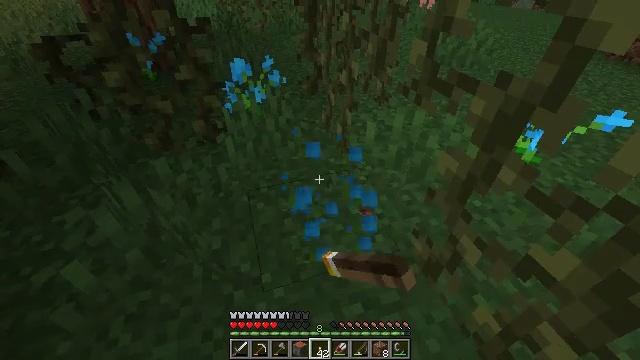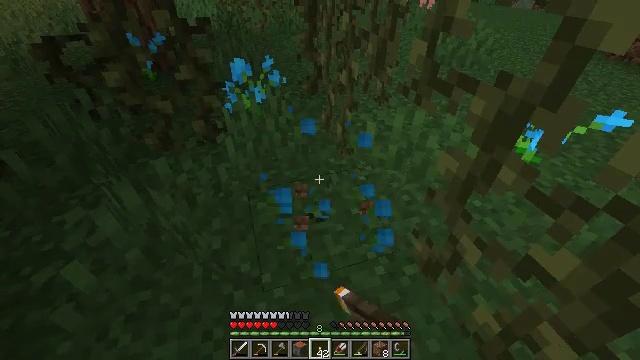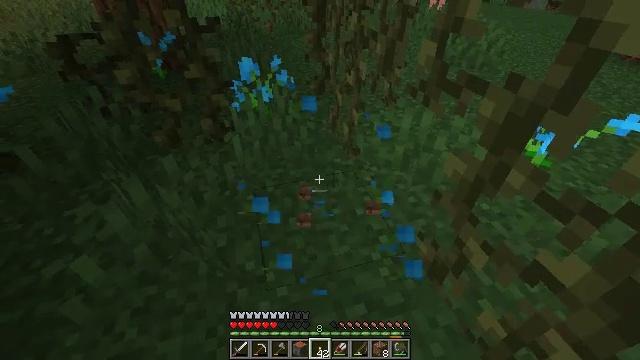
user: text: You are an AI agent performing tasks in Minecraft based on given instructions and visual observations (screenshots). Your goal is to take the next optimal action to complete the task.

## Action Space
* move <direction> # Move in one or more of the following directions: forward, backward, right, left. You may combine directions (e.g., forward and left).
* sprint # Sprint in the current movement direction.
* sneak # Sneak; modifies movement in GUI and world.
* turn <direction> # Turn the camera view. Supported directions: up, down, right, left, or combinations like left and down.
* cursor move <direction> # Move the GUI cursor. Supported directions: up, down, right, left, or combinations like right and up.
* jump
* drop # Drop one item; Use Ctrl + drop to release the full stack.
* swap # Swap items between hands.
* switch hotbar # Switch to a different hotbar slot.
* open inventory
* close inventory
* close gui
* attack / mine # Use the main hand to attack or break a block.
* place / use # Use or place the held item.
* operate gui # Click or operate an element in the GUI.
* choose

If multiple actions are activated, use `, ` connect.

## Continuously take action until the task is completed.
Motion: motion action
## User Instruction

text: Gather the blue orchid in the field.
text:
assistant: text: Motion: attack / mine
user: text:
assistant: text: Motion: turn left
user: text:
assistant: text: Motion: no_op